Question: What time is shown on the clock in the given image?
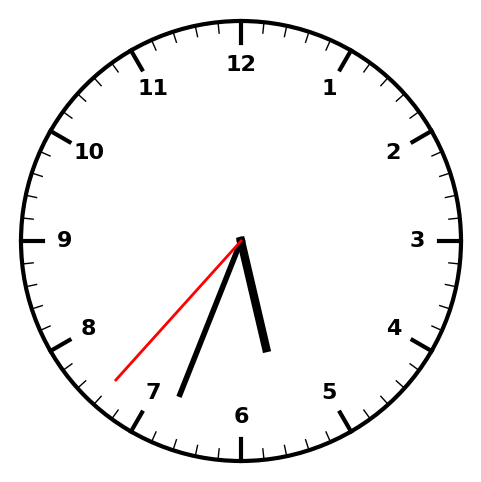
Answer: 05:33:37